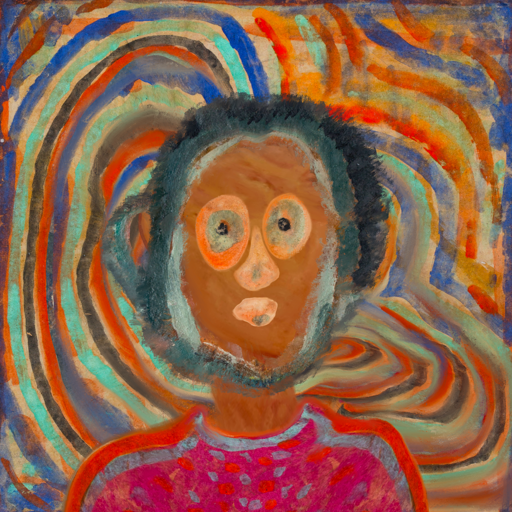
Background: Sisters, Head And Neck Front: Pious_Lady, Face Front: Childish, Bust: Sisters, Hair Front: Boggyland, Head Accessory: Blank, Second Necklace: Blank, Necklace: Blank, Baby: Blank